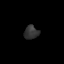
Tissue: lung
Cell type: Epithelial cells
Senescence score: 0.1698
Nuclear area (px): 194
Mean DAPI intensity: 50.758